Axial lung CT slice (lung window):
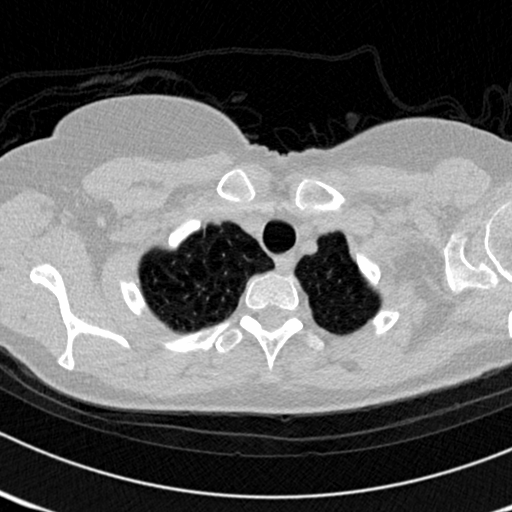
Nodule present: no